Question: I have following entities with a many-to-many relationships.

i'm making a small playlist app where the entity named Entity is for the playlists and the songs entity is for the songs. at the moment i have a viewcontroller where you can add playlists to the Entity and a viewcontroller where you can add songs to the song entity. The problem is that all the videos are shown in every playlists. How can i hook this relationship up between these 2 entities?
Do i need to make a attribute in Songs which hold a playlist id? or how will the Entity know which song belong in which Entity object?
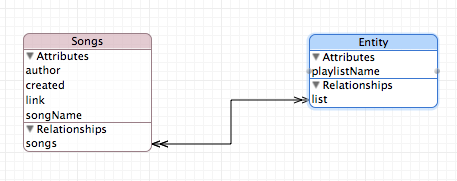
Answer: First of all, I would suggest to choose slightly different names for the entities
and relationships, in particular the (Song, Playlist) for the entity
name, and the (songs, playlists) for to-many relationships:

Now the objects are "hooked up" by setting the relationship between them.
Assume that you have a song and a playlist:
'''
Song *songA;
Playlist *playlistB;
'''
Now you can either call
'''
[songA addPlaylistsObject:playlistB]; // (1)
'''
or
'''
[playlistB addSongsObject:songA]; // (2)
'''
to establish a relationship between these two objects.
It does not matter whether which one you call because "songs" and "playlists"
are . 'songA' is added to 'playlistB.songs',
and 'playlistB' is added to 'songA.playlists'.